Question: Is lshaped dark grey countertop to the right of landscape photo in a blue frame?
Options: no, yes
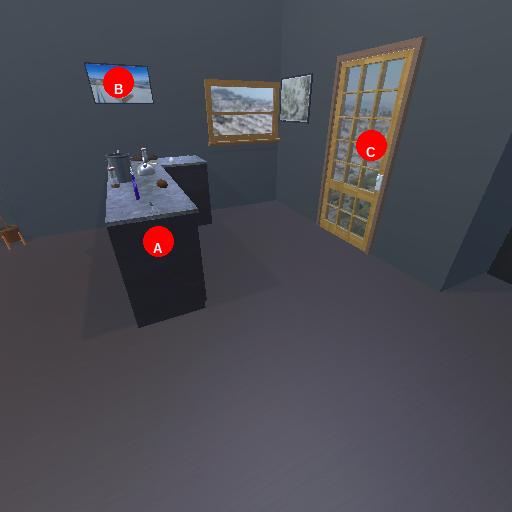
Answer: no